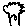
Label: tree